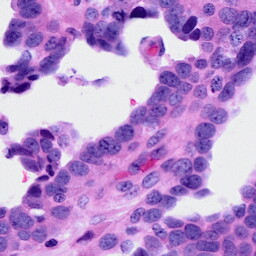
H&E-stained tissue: Ovarian